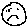
Label: smiley face